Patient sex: M
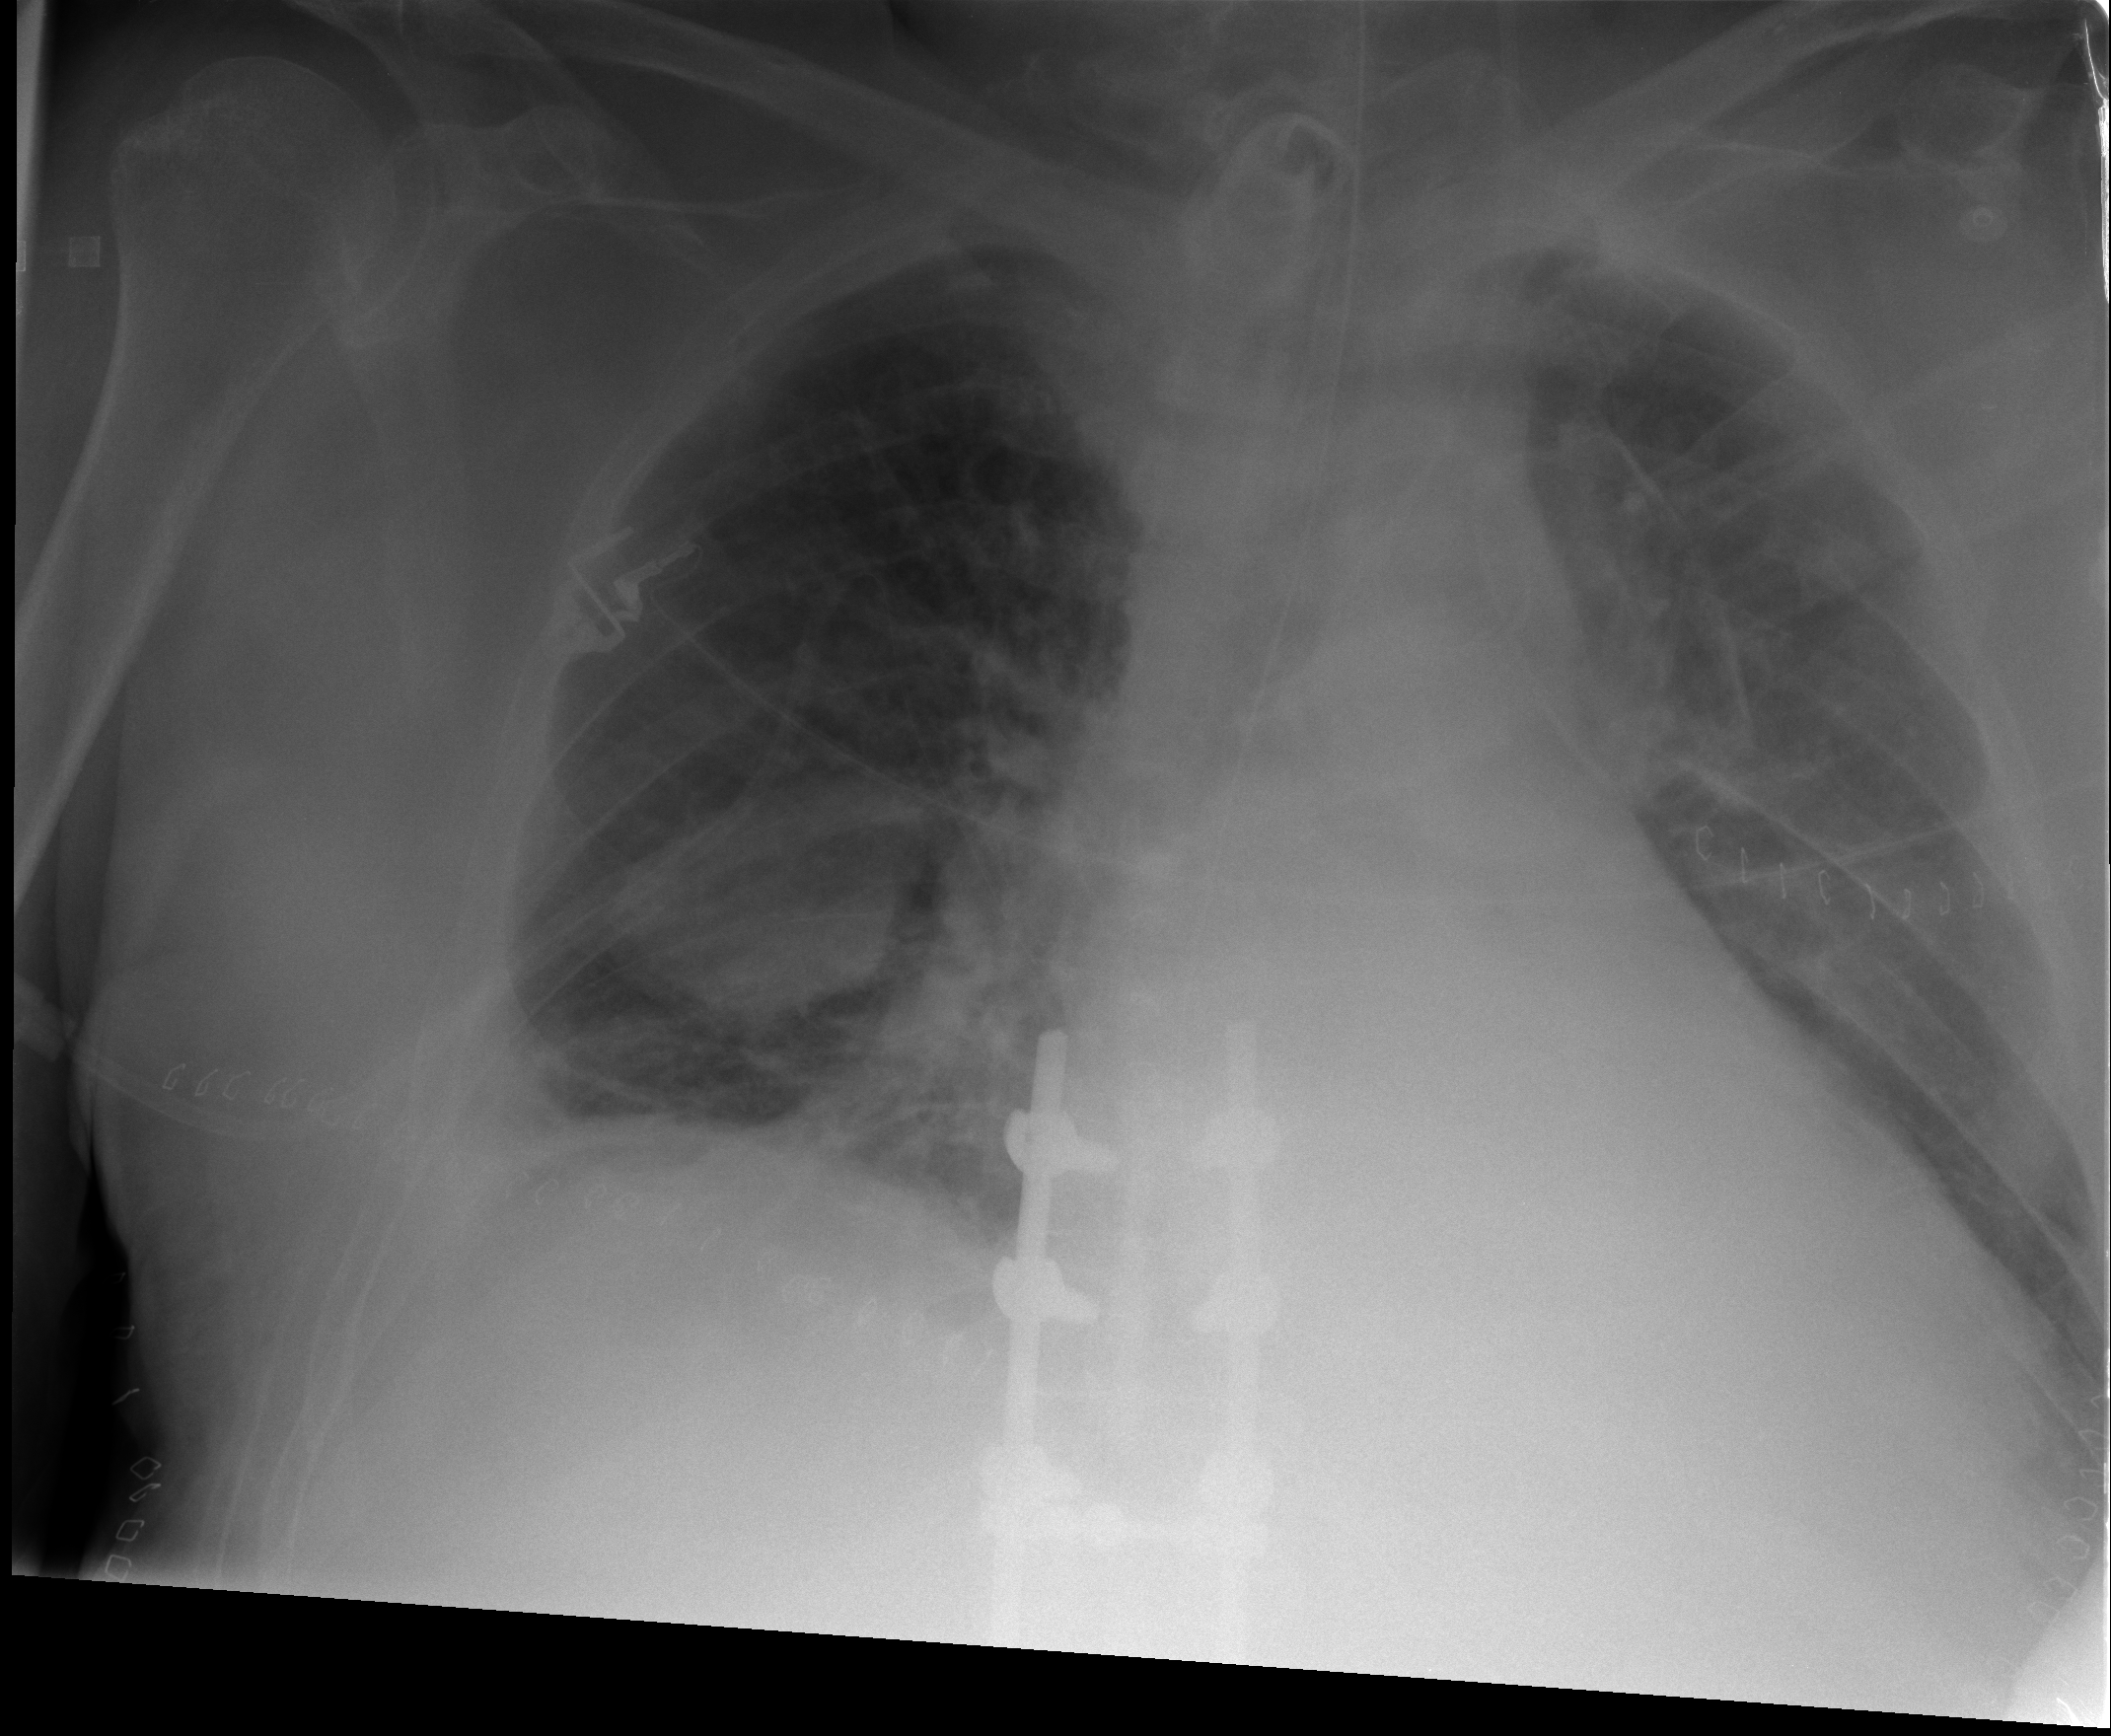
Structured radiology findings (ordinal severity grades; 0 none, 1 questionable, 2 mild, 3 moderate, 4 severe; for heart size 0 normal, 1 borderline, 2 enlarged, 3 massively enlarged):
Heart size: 2
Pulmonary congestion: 2
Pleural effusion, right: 2
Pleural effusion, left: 0
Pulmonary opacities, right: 2
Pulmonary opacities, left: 0
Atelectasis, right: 2
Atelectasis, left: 0